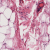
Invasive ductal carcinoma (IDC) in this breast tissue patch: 0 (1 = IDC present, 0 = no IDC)